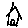
Label: house